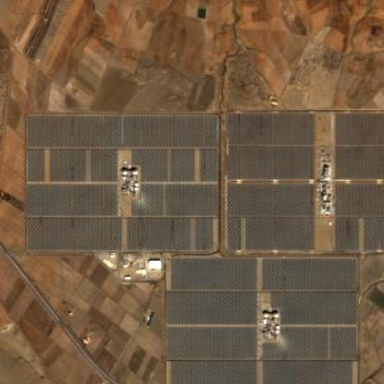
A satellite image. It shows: Solar power plant.